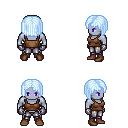
a pixel art fantasy rpg character, male body template, dark elf, purple skin, brown pirate shirt, metal pants, white cyan pageboy hairstyle, metal gloves, brown shoes, four views (front, back, left, right), 2x2 character sprite sheet, small pixel art, hard edges, no anti-aliasing